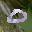
Label: 0